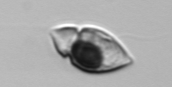
Label: Amphidinium